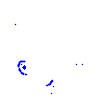
Particle: kaon